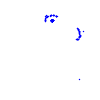
Particle: kaon